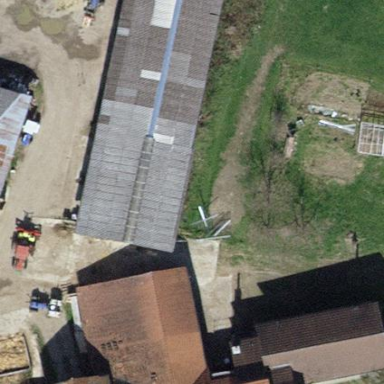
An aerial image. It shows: Gabled roof on farm auxiliary building.